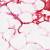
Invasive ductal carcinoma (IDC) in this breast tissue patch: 0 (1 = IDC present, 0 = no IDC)